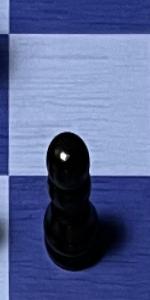
Label: Pawn_Black